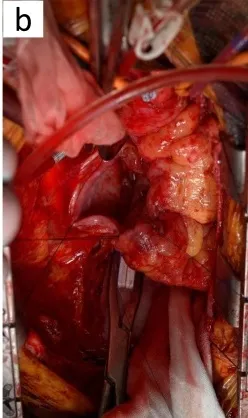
B. After resecting the tumor.
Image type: medical_photograph (other_medical_photograph)